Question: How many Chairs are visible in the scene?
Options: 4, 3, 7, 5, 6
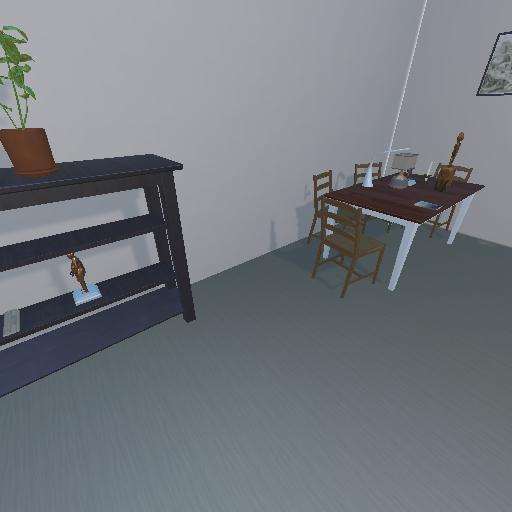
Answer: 4